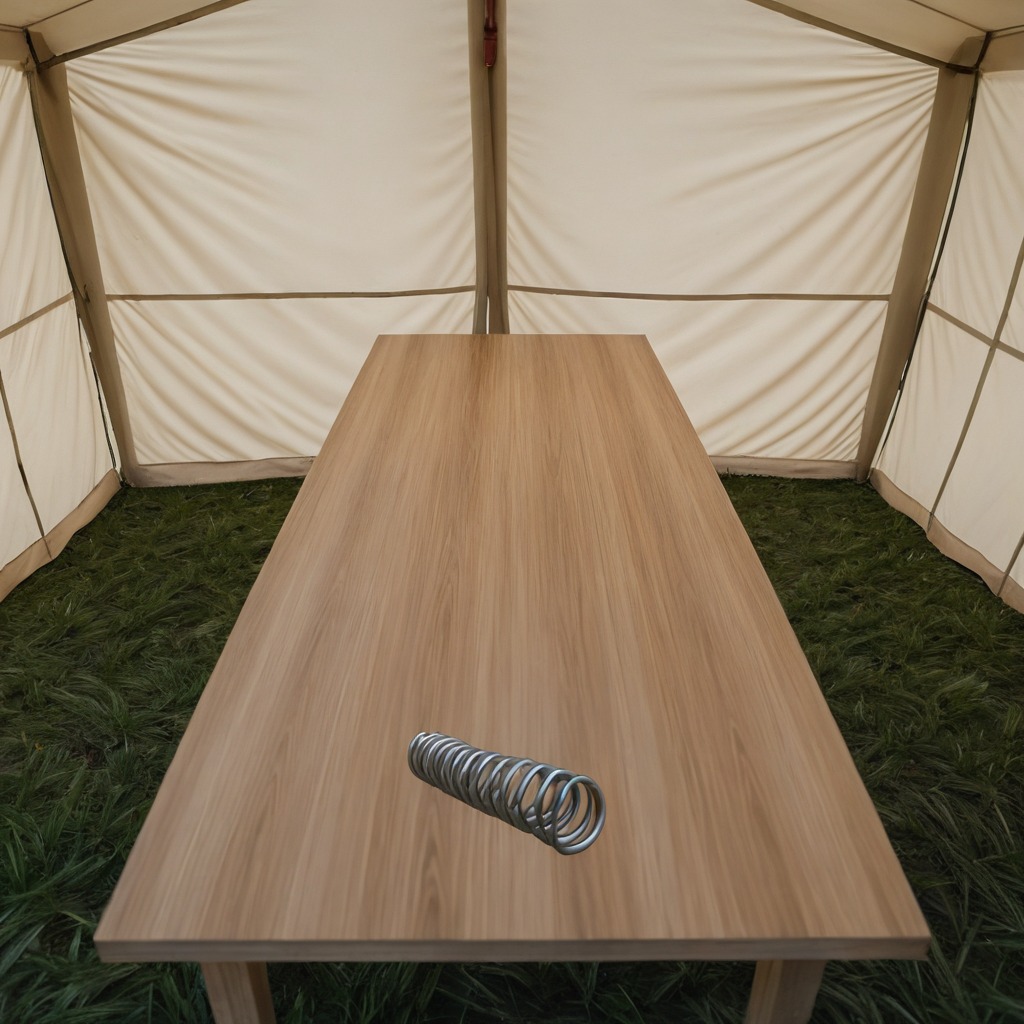
A coiled metal spring is lying on a wooden table inside a jungle field workshop tent.